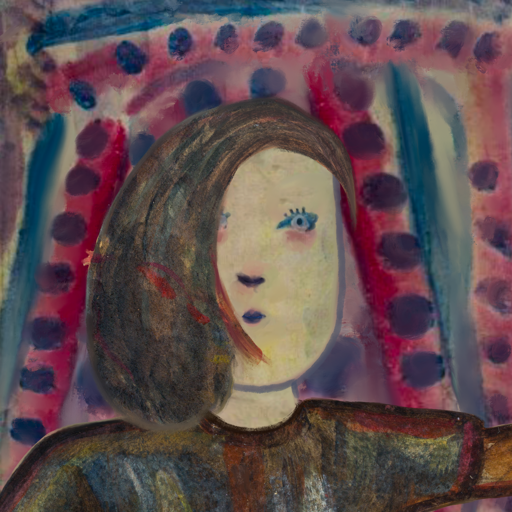
Background: HillGirl, Head And Neck Front: Hill_Girl, Face Front: Hill_Girl, Bust: Mosgoul, Hair Front: Gypsy_Mother, Head Accessory: Blank, Second Necklace: Blank, Necklace: Blank, Baby: Blank